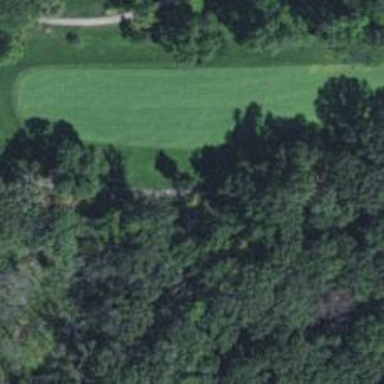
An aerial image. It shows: Path for golf carts.